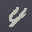
Label: 4